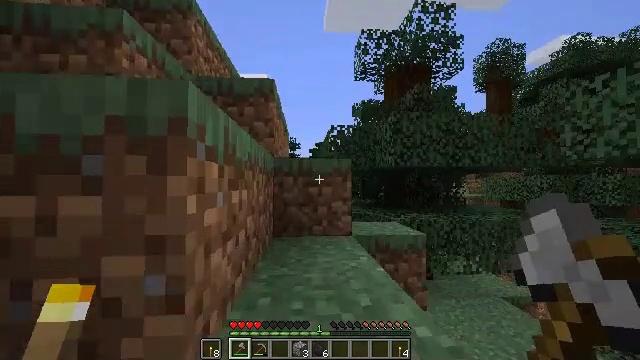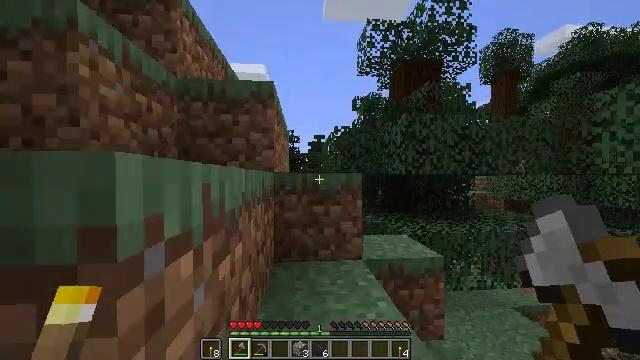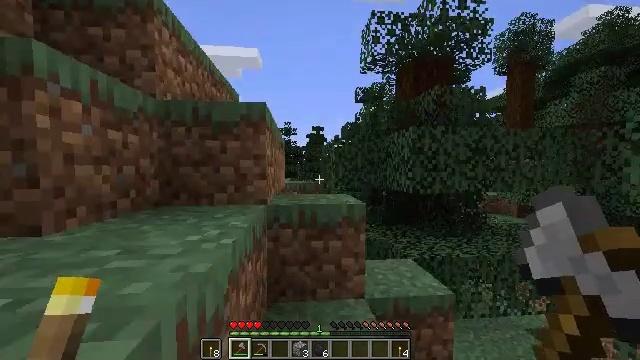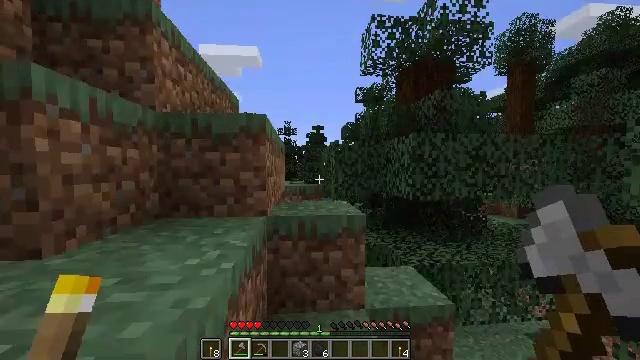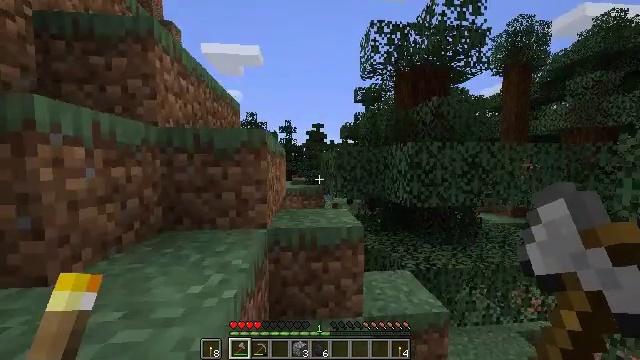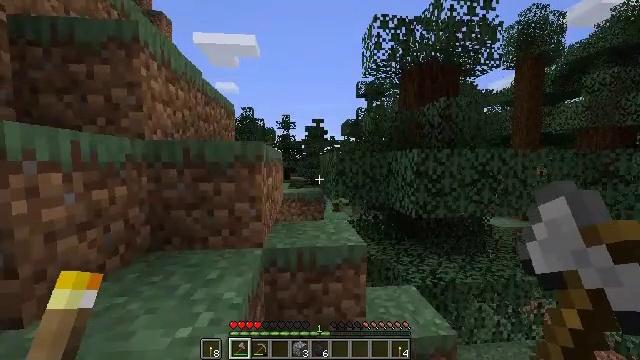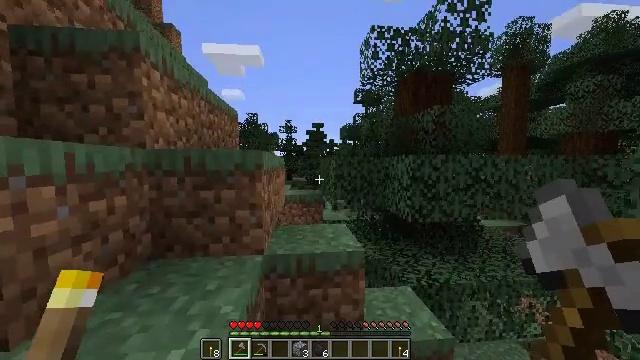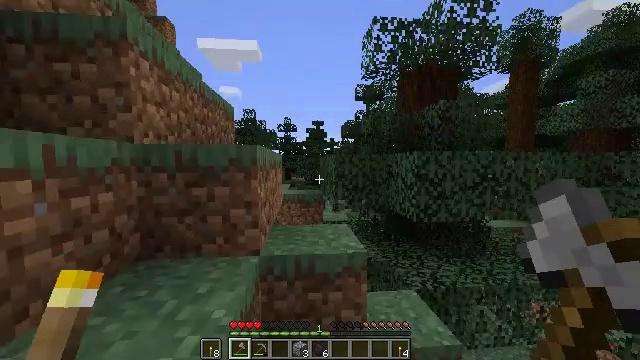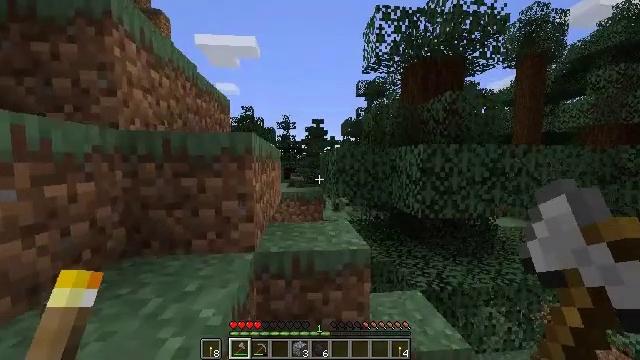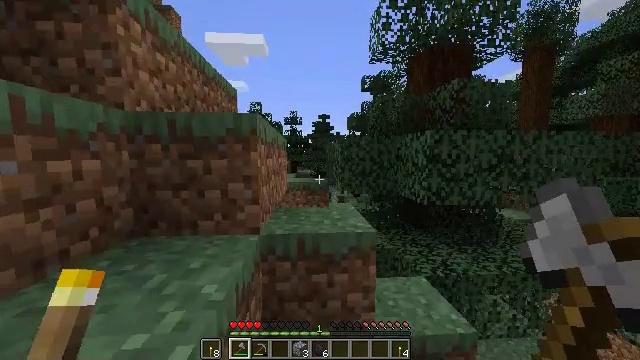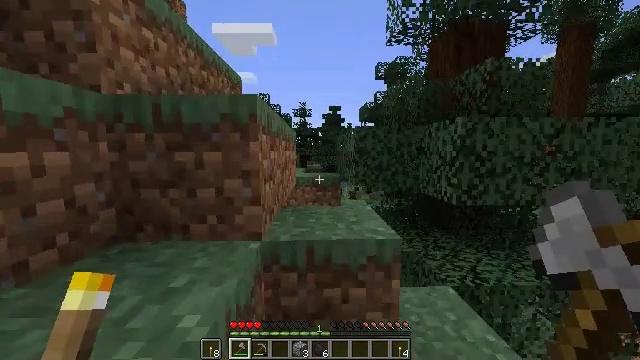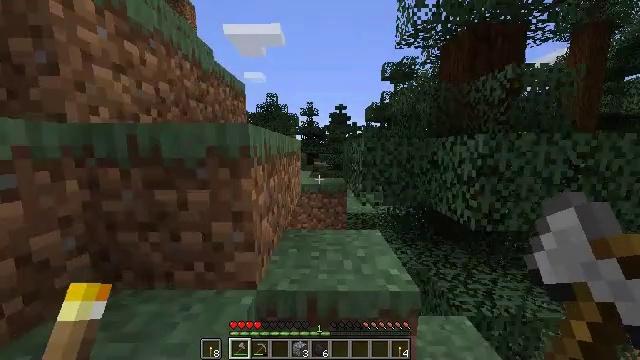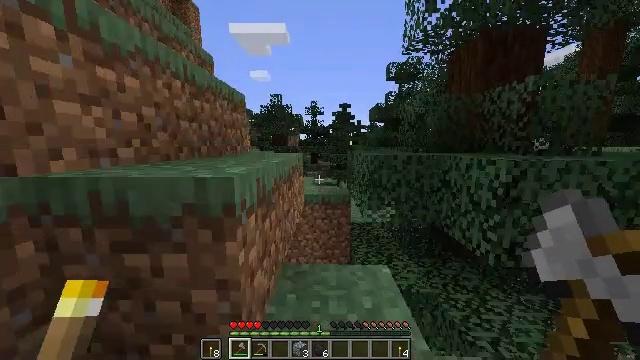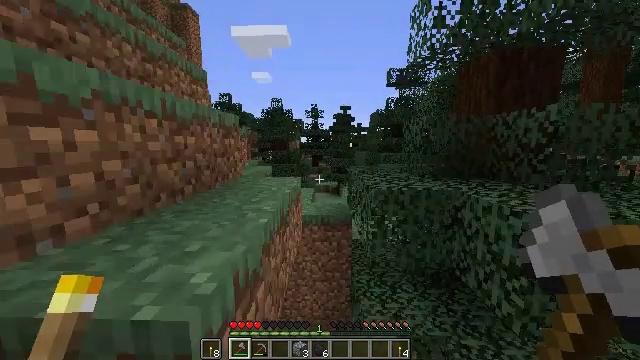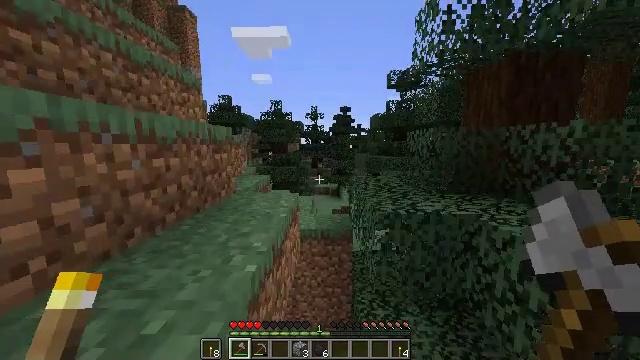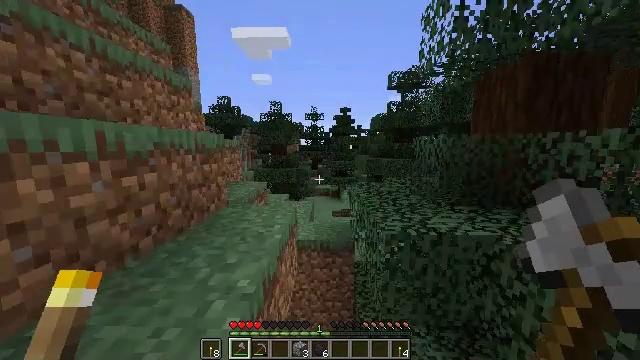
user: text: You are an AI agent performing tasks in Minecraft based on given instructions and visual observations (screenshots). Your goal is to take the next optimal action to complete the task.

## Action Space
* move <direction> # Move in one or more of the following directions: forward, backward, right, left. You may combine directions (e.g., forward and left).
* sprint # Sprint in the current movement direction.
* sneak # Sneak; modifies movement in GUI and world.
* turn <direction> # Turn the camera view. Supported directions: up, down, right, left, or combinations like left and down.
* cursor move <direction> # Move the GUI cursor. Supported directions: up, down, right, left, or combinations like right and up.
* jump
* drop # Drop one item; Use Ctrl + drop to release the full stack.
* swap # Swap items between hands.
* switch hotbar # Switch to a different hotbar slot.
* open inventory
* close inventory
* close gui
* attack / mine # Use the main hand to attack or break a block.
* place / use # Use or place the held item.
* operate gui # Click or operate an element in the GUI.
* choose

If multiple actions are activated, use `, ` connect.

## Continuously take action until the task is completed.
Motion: motion action
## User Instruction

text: Hunt a cow.
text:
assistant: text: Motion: move forward, sprint, turn down, jump
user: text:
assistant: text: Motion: move forward, sprint, turn down, jump
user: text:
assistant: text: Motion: move forward, sprint, jump
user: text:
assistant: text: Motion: move forward, sprint, turn down, jump
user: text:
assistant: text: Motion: move forward, sprint, jump
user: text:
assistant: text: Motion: move forward, sprint, jump
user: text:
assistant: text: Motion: move forward, sprint, jump
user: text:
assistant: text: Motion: move forward, sprint, jump
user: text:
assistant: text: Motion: move forward, sprint, turn left and down, jump
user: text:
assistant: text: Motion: move forward, sprint, turn left and down, jump
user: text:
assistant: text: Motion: move forward, sprint, turn left, jump
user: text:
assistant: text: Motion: move forward, sprint, turn left, jump
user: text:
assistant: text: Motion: move forward, sprint, jump
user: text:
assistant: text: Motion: move forward, sprint, jump
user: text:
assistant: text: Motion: move forward, sprint, jump
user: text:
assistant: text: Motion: move forward, sprint, turn down, jump
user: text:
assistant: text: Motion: move forward, sprint, turn down, jump
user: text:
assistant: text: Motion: move forward, sprint, jump
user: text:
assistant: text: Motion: move forward, sprint, jump
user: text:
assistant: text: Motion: move forward, sprint, jump
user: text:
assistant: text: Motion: move forward, sprint, jump
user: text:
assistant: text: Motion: move forward, sprint, turn down, jump
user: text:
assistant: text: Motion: move forward, sprint, turn down, jump
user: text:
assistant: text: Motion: move forward, sprint, turn down, jump
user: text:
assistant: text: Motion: move forward, sprint, turn left and down, jump
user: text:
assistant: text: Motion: move forward, sprint, turn left and down, jump
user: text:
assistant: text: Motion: move forward, sprint, turn left, jump
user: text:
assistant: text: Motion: move forward, sprint, turn left, jump
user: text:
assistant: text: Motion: move forward, sprint, turn left, jump
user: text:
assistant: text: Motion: move forward, sprint, turn left, jump